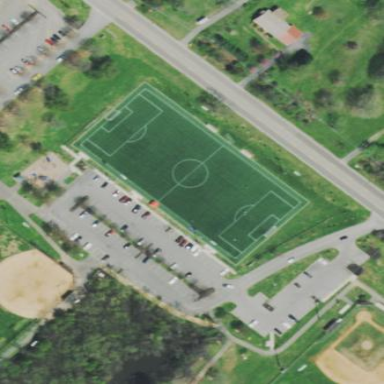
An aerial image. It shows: Soccer pitch for leisureland activities.